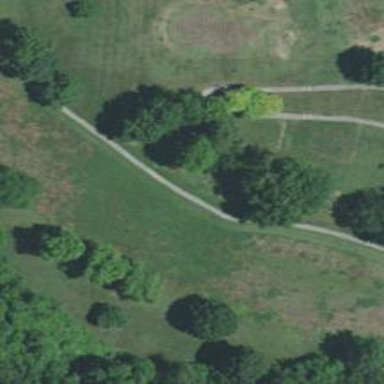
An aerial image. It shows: Golf fairway surrounded by grass.